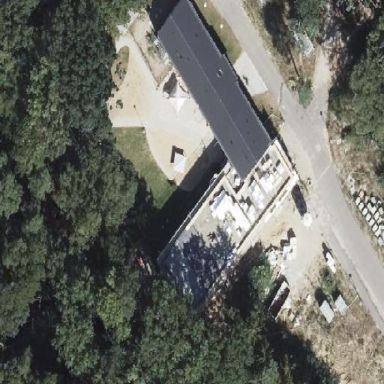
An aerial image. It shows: Kindergarten.